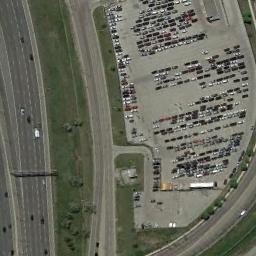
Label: parking_lot